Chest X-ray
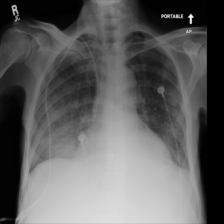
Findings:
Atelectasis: negative
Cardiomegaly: negative
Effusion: negative
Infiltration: positive
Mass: negative
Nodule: negative
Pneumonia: negative
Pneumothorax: negative
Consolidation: negative
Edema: negative
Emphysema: negative
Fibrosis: negative
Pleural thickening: negative
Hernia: negative